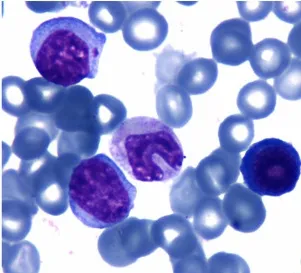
Histological and immunophenotypic results of excisional biopsy of the axillary lymph node and peripheral blood smear. Wright's staining of peripheral blood smear showed typical atypical lymphocytes (D) (magnification x400).
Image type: pathology (pas)